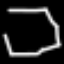
Label: octagon